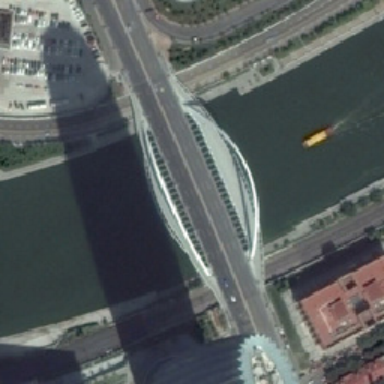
There is a bridge on the river there are several buildings and a parking lot on both sides of the bridge .